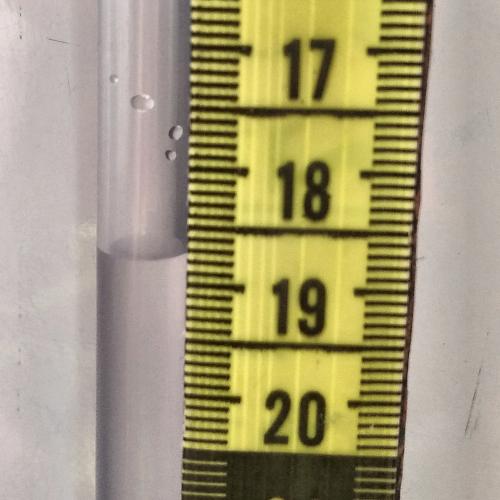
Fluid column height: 18.7 cm